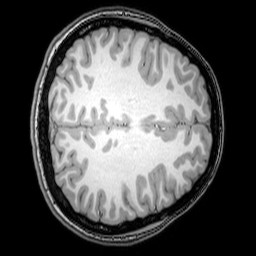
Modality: T1w
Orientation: axial
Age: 25
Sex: female
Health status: healthy
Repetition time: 0.081 s
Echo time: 0.037 s